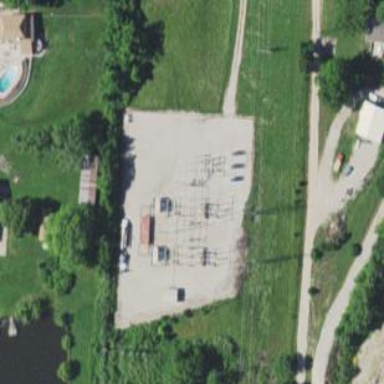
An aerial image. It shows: Distribution-level power substation.